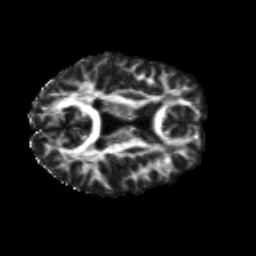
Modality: FA
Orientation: axial
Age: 19
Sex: male
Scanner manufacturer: siemens
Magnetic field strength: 3 T
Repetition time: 8.8 s
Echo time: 0.085 s